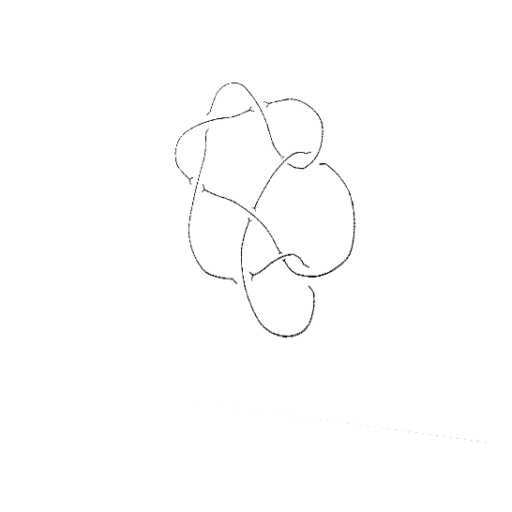
Crossing number: 9